Question: - - -

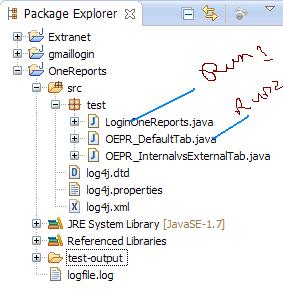
Answer: 1) make a new file src/testng.xml
(or edit if already exist)
'''
<?xml version="1.0" encoding="UTF-8"?>
<!DOCTYPE suite SYSTEM "http://testng.org/testng-1.0.dtd">
<suite name="Default suite">
<test verbose="2" name="Default test">
<classes>
<class name="test.LoginOneReports"/>
<class name="test.OEPR_DefaultTab"/>
</classes>
</test> <!-- Default test -->
</suite> <!-- Default suite -->
'''
2) Eclipse:
Run \ Run Configurations...
'Test' tab, 'Suite' radiobutton, Browse. Choose your testng.xml file.
Click Run.
Hope it would help ;)